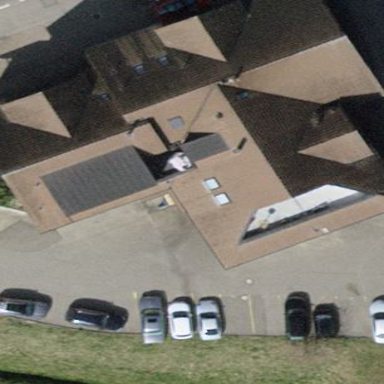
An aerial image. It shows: Simple house.